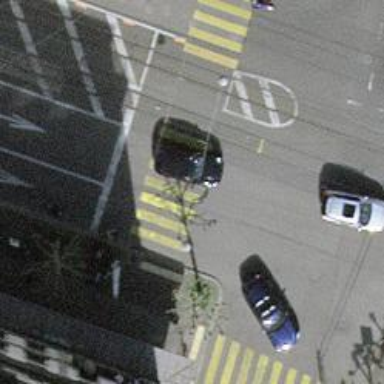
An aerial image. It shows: Crossing with traffic signals.